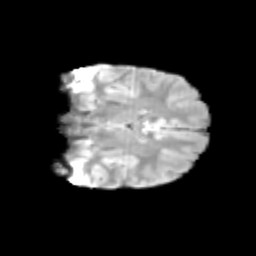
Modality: T2w
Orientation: coronal
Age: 10
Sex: female
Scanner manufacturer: siemens
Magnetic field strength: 3 T
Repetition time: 3.8 s
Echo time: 0.07 s